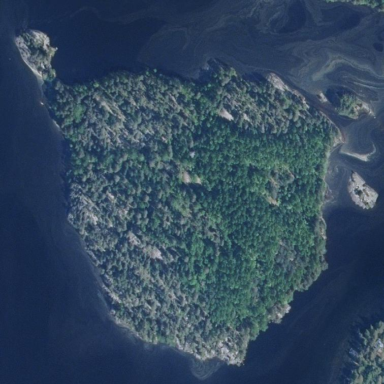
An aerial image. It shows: Islet.